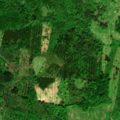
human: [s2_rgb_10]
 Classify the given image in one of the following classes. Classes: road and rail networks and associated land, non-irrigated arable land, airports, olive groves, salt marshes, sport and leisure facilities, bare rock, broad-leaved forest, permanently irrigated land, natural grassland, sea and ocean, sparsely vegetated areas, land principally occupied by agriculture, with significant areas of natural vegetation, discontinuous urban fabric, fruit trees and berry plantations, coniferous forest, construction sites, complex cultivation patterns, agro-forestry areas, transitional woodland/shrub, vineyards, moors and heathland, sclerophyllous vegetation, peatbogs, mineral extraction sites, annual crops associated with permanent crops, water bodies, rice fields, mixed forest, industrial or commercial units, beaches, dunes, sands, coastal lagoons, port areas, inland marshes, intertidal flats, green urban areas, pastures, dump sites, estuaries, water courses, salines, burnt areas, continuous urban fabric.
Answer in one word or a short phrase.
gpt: pastures, land principally occupied by agriculture, with significant areas of natural vegetation, broad-leaved forest, mixed forest, transitional woodland/shrub